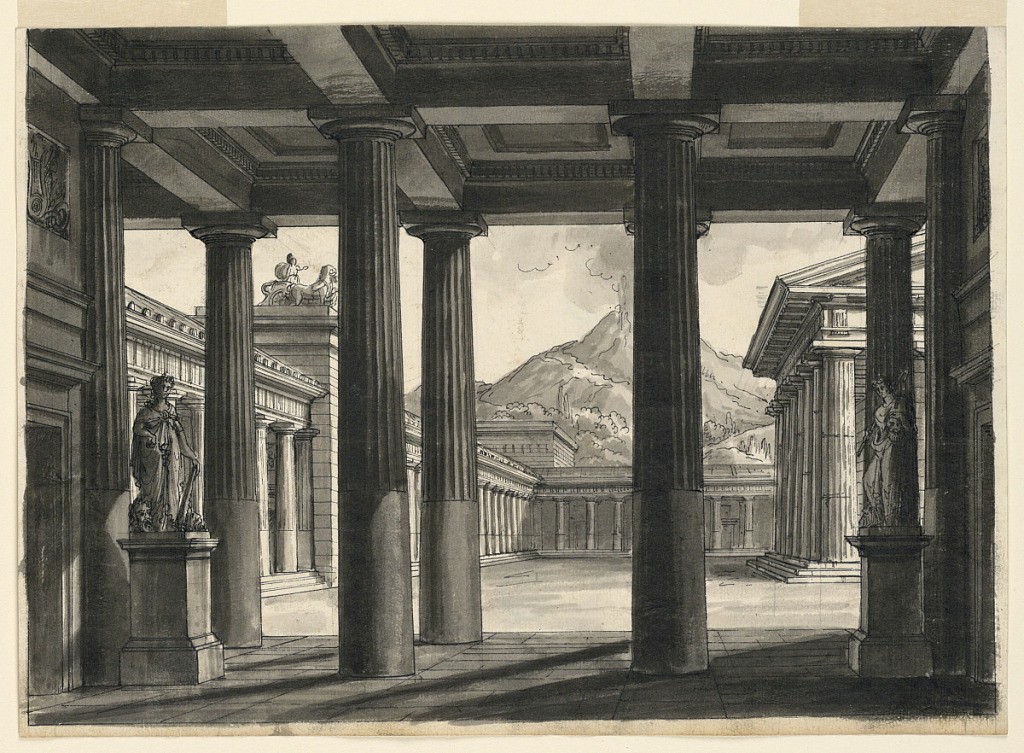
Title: Stage Design for the opera "L'Ultima giorno di Pompei," at La Scala, Milan, 1827
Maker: Romolo Achille Liverani, Italian, 1809 - 1872
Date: early 19th century
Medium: Pen and black ink, brush and wash on off-white wove paper
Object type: Drawing
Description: Horizontal rectangle. Porticoes around a temple building, in the background an erupting volcano.